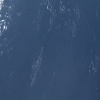
Label: water